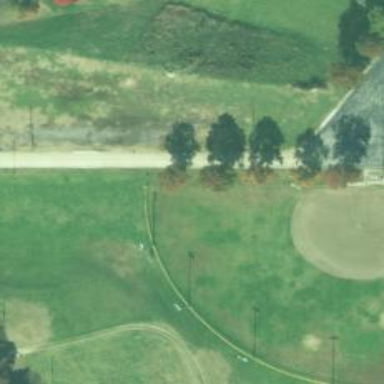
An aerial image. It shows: Chain link fence surrounding baseball pitch.